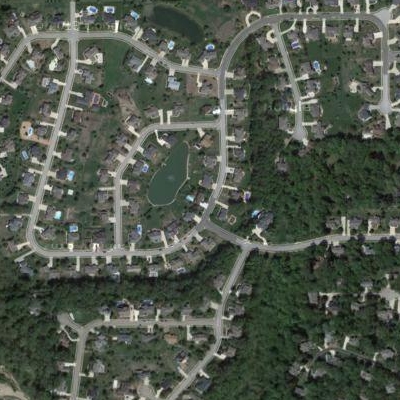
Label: Resident